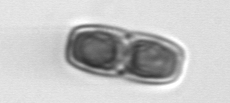
Label: Ephemera